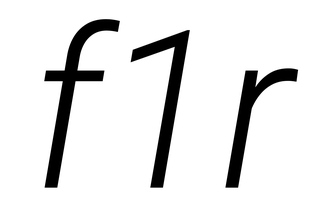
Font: Roboto-Italic_Light_Italic